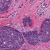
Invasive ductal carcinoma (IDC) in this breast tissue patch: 0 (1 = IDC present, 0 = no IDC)